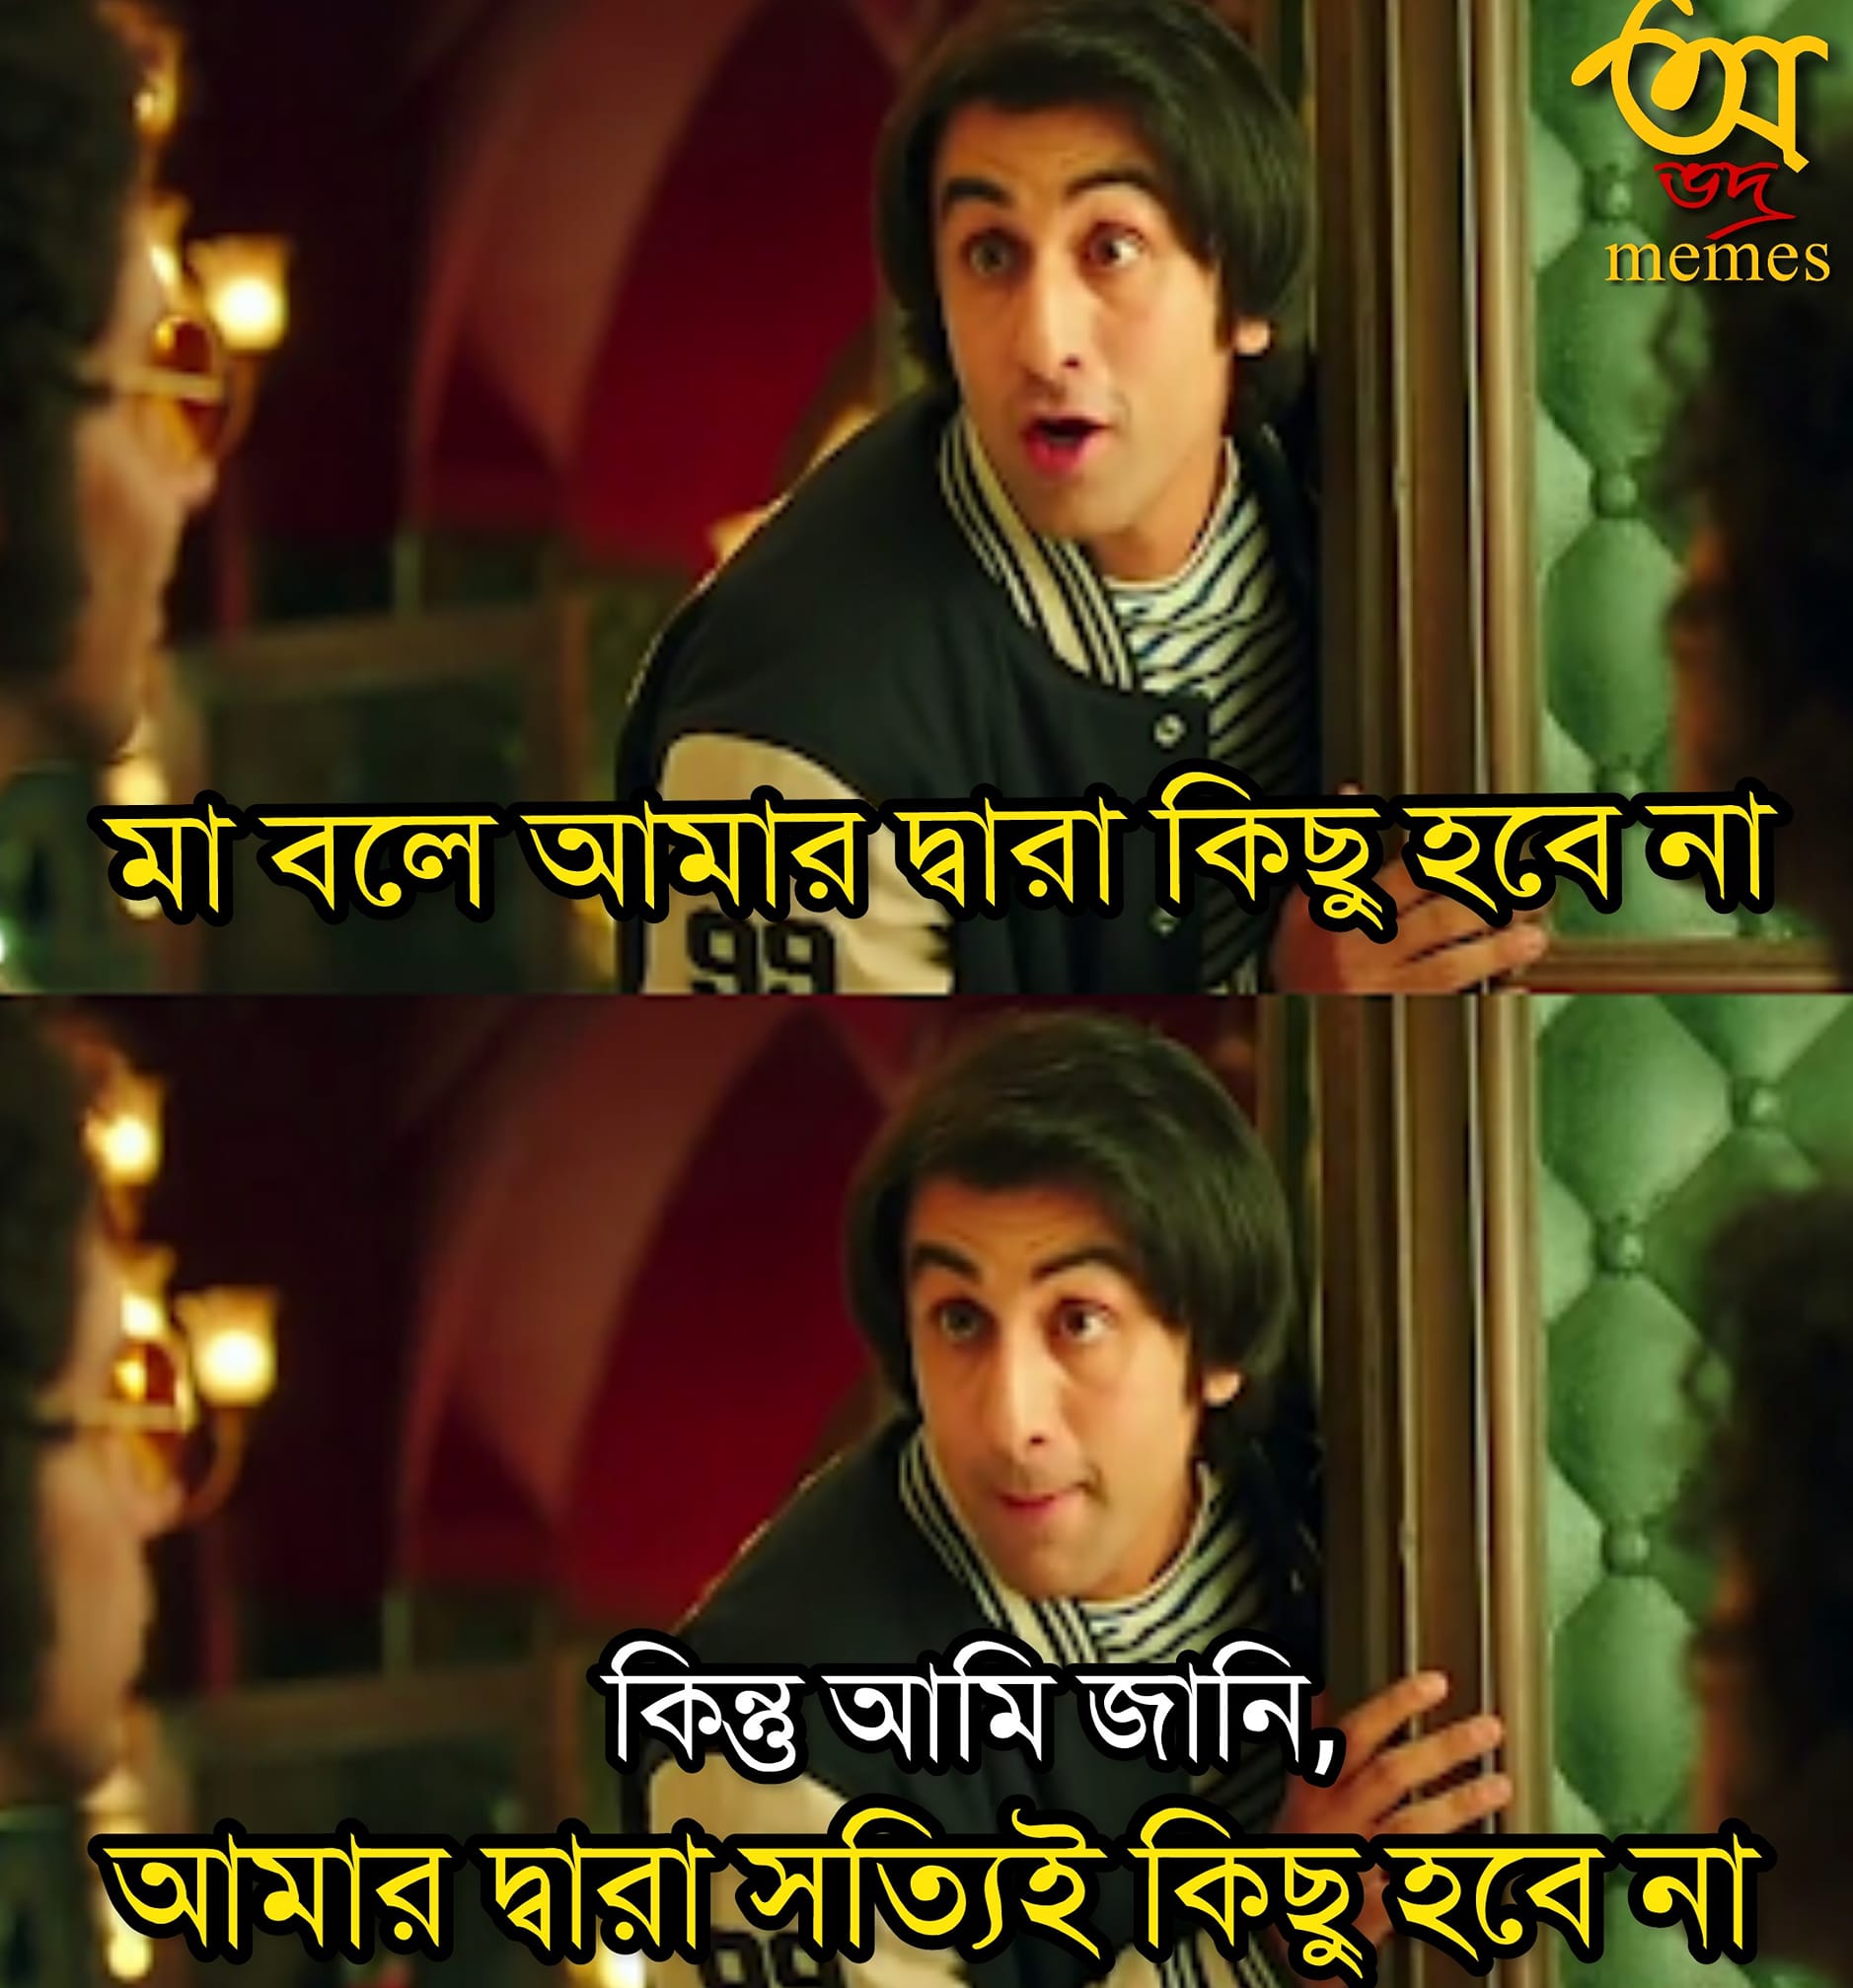
Caption: মা বলে আমার দ্বারা কিছু হবে না    কিন্তু আমি জানি, আমার দ্বারা সত্যিই কিছু হবে না
Label: non-hate